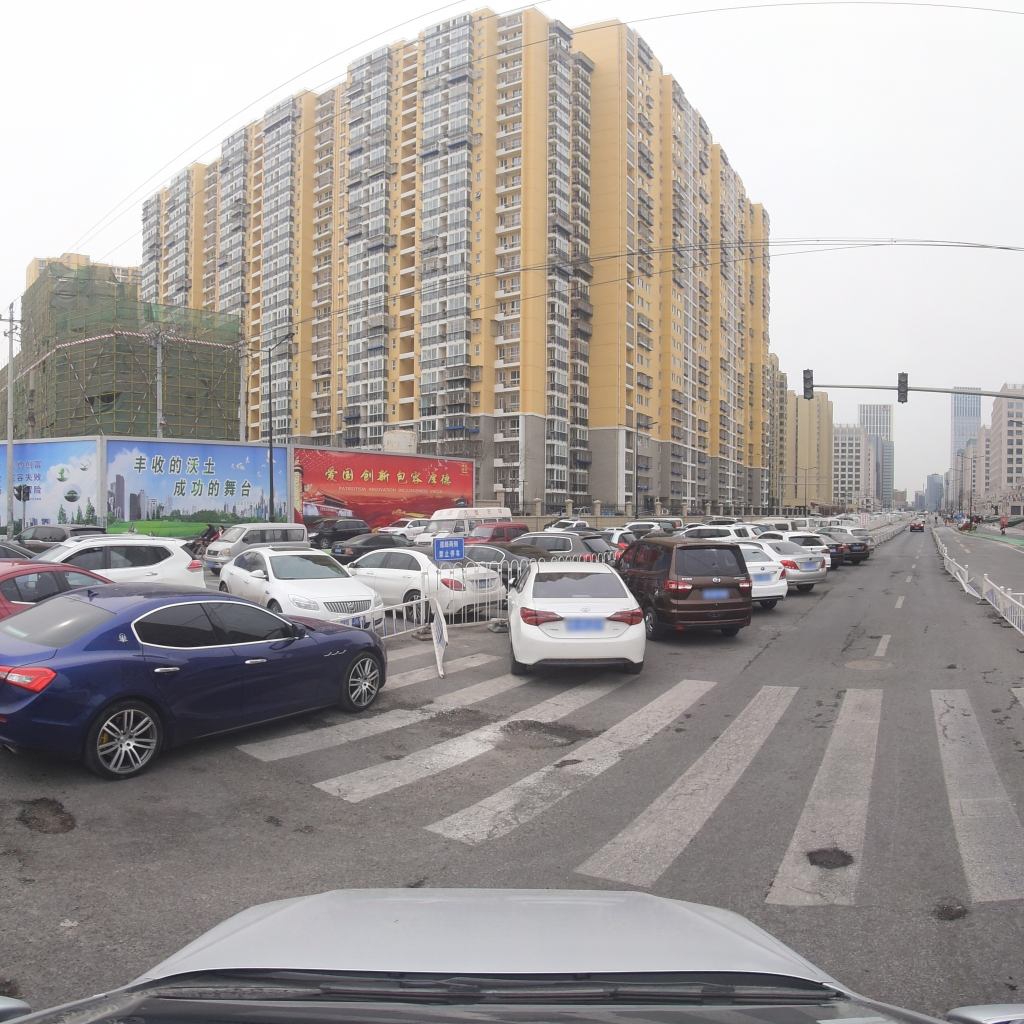
Region: Fengtai
Road damage annotations: pothole, pothole, manhole cover, pothole